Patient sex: M
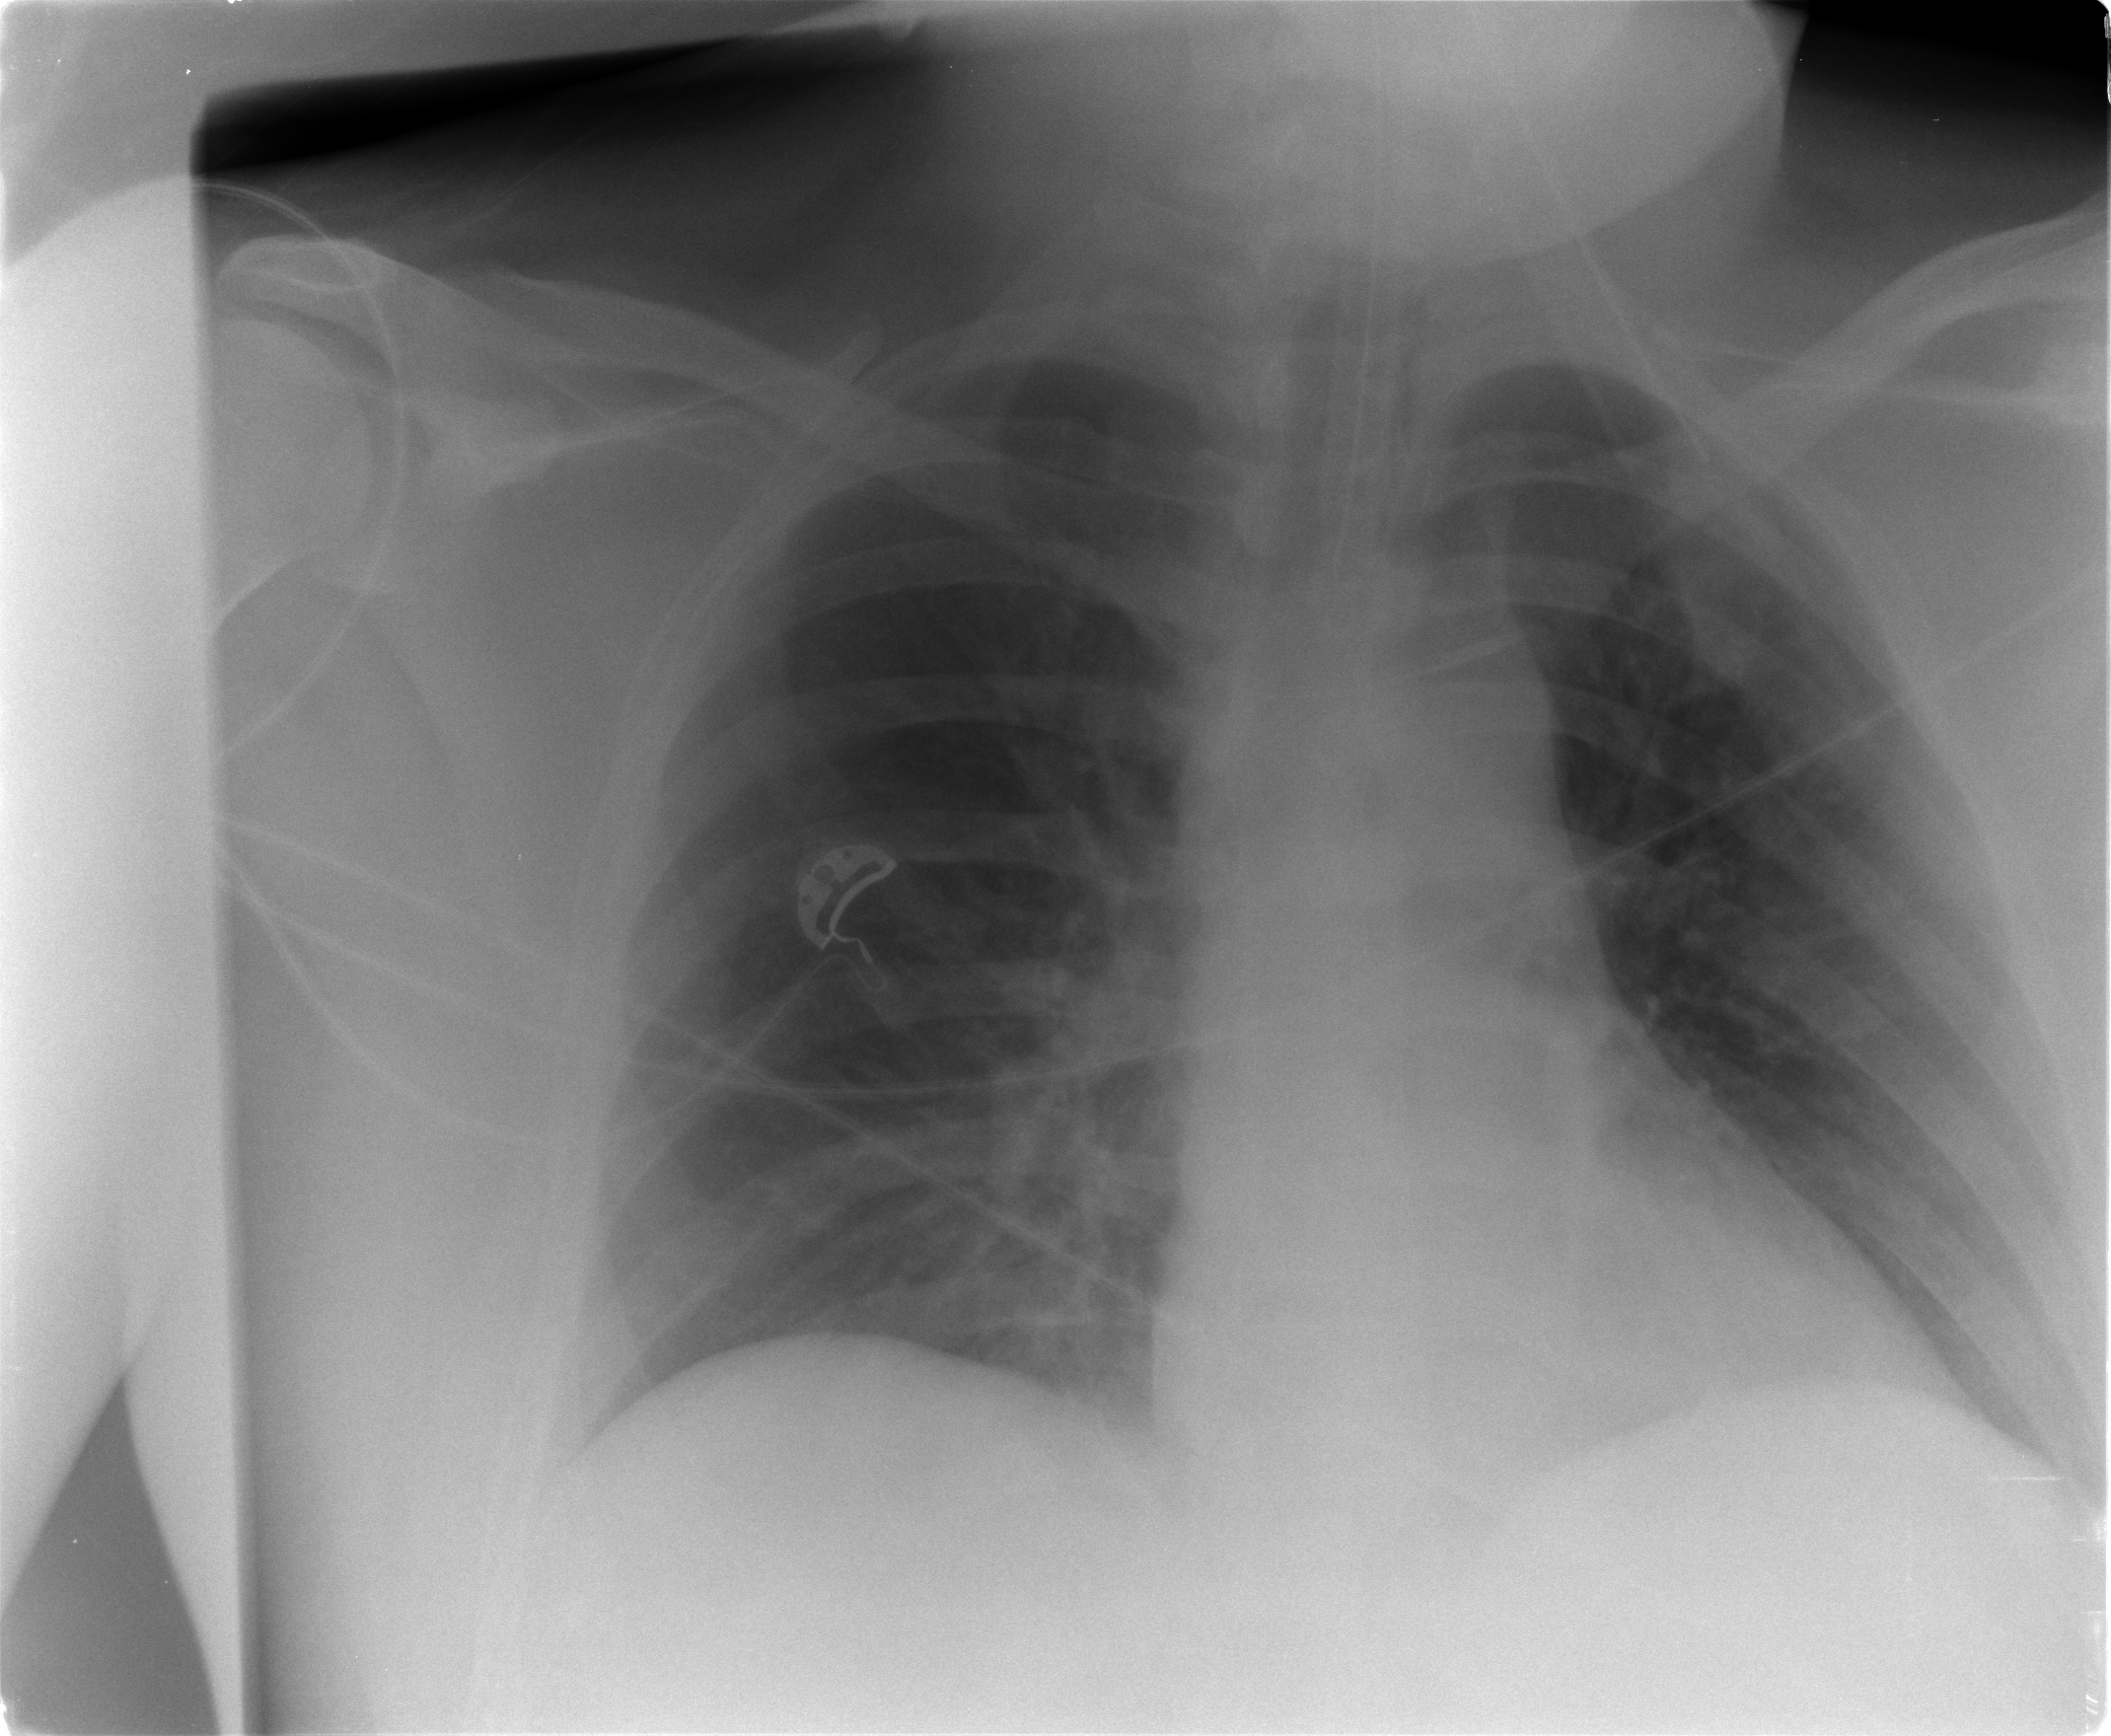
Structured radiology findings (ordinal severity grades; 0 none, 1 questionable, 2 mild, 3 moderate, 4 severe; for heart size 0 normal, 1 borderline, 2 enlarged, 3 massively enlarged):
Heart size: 0
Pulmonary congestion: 2
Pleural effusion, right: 0
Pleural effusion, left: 0
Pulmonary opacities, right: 0
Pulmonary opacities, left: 0
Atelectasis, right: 2
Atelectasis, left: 2